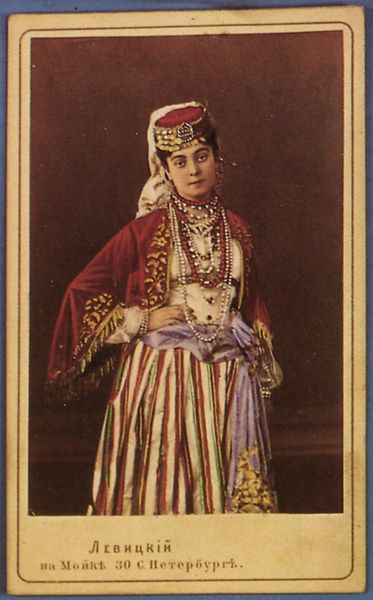
Titel: Opernsängerin, die am Großen Theater von St. Petersburg auftrat
Künstler: Russischer Photograph
Schlagwörter: umhang, weiß, mädchen, braun, frau, hut, kleid, schmuck, schwarz, zeichnung, blick, dame, gürtel, rot, schal, schleier, tuch, rock, schleife, jacke, jung, wand, bluse, gesicht, samt, bildnis, portrait, porträt, fransen, gold, stehend, stickerei, saum, brosche, perlen, seide, schärpe, kopfbedeckung, taille, russland, kette, lila, violett, braut, streifen, knöpfe, foto, fotografie, buch, seite, ketten, beschriftung, koloriert, tracht, portät, hochzeit, zarin, kopfschmuck, osmanisch, türkei, längsstreifen, russisch, türkin, russin, balkan, halsketten, armenierin, kurdin, smat, traht